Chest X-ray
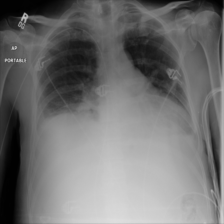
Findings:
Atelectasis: negative
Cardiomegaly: negative
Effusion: negative
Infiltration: positive
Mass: negative
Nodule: negative
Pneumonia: negative
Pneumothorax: negative
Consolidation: negative
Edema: negative
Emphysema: negative
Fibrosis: negative
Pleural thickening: negative
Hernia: negative